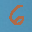
Label: 6